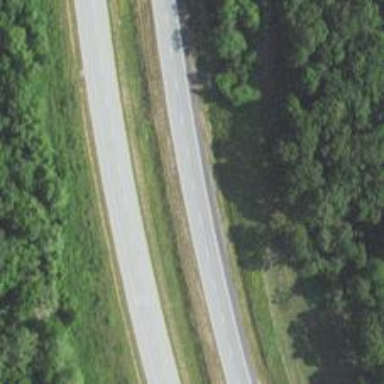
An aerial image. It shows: Trunk highway with expressway features.